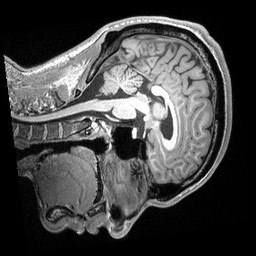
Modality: T1w
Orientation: sagittal
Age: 25
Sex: male
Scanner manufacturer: siemens
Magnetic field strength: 3 T
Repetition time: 2.53 s
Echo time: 0.00298 s